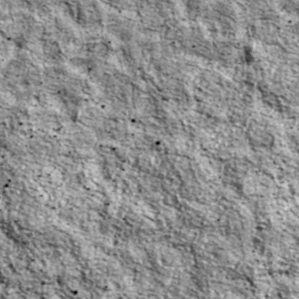
Label: non_frost